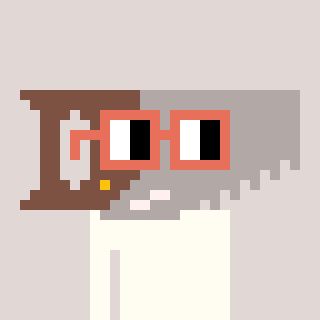
a pixel art character with square orange glasses, a saw-shaped head and a green-colored body on a warm background